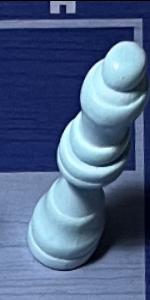
Label: Queen_White